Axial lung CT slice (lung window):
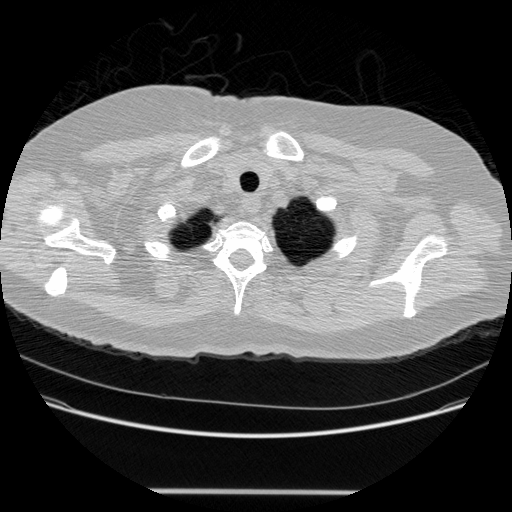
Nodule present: no